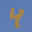
Label: 4